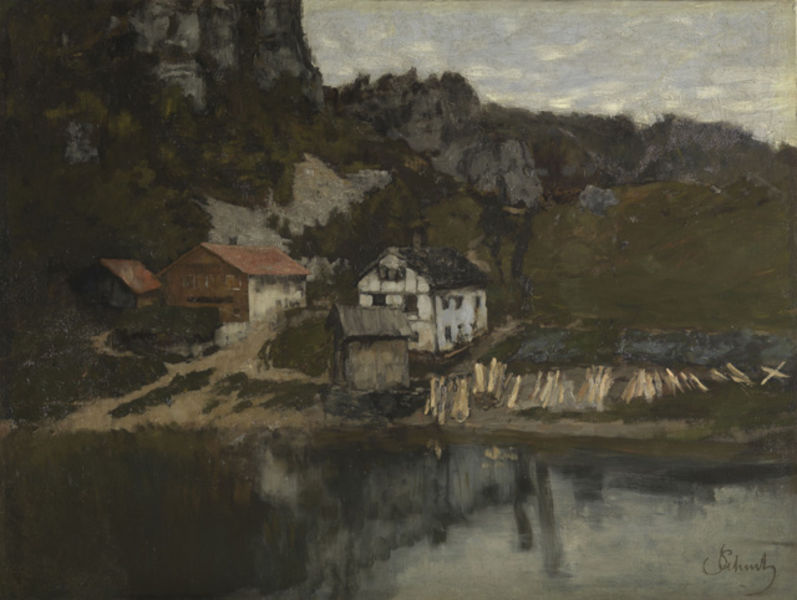
Titel: Häuser am Felsabhang - Saut du Doubs
Künstler: Carl Schuch
Standort: Karlsruhe
Institution: Staatliche Kunsthalle Karlsruhe
Schlagwörter: berg, blau, dunkel, felsen, gemälde, himmel, schatten, wasser, weiß, wolken, baumstämme, bäume, fluss, grün, impressionismus, landschaft, sand, see, teich, ufer, braun, fenster, grau, holz, schwarz, dach, gebäude, gras, haus, rot, weg, wiese, wolke, zaun, malerei, stein, steine, signatur, öl, feld, häuser, hügel, natur, pfähle, spiegelung, gewässer, hütte, wasserspiegelung, wald, schornstein, schuppen, strand, düster, moderne, abhang, berge, fels, felswand, gebirge, hang, steilhang, dorf, dächer, ziegel, geröll, herbst, hof, hütten, signiert, sigantur, böschung, querformat, stämme, green, reflexe, melancholisch, reflection, spiegeln, bretter, reflexion, bergdorf, scheune, weiden, alpen, trüb, säge, wood, rocks, hill, hills, house, mountain, ocean, water, bauernhaus, stall, fachwerk, fachwerkhaus, siedlung, lichtreflex, seeufer, river, stream, wohnen, bergsee, beach, speicher, aben, signature, felshang, hüttel, gebirgsdorf, gemlde, gewässe, hus, sägewerk, gefache, barn, spiegelug, braunm, hüuser, grauer himmel, zwei häuser, sägemühle, se, shed, häuseer am see, holzlager, bäumstämme, gestapeltes holz, fuß eines berges, schtz